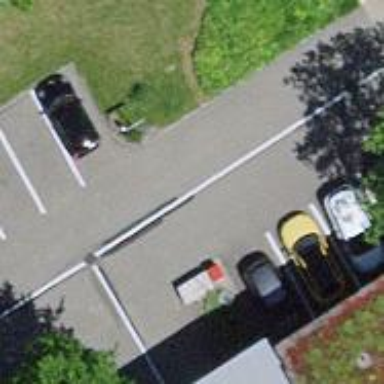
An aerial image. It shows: Service road with asphalt surface. There is perpendicular parking on the left side.